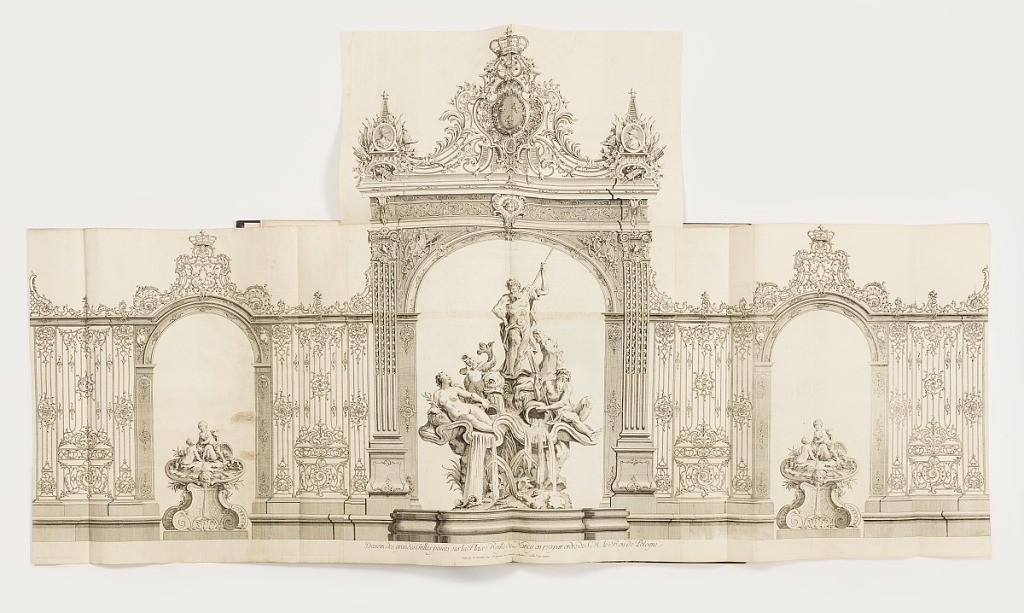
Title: Dessein des grandes Grilles posées sur la Place Royale de Nancy en 1755 par ordre de S.M. le Roy de Pologne
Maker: Jean Lamour, French, 1698–1771
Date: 1767–68
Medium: Engraving and etching on laid paper
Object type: Print
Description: Foldout print pasted together from four sheets, depicting the large rococo ornamental wrought-iron gates from the Place Royale at Nancy. A large central arch, flanked by two smaller arches. The top of the central arch is decorated with the French Royal coat of arms and two portrait ovals with military trophies, below, a mascaron of Apollo with sun rays. The arch is supported by Corinthian pilasters decorated with military trophies and rococo ornament. The two smaller arches are topped with wrought ironwork designed with rococo ornament and motifs and interlaced L's. Within the cental arch is a large sculpted fountain with the figure of Neptune, a horse, dolphin, putto and nude female and male figures, on a shell with rockwork, fauna, a snake, and shells below. Below the two smaller arches are fountains sculpted with putti and birds. The title is lettered below and the plate is signed.